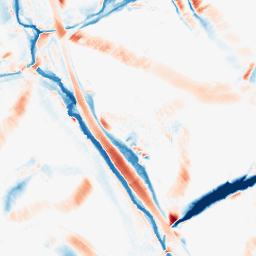
Category: morphological
Decomposition family: morphological_diamond
Decomposition parameters: operation: average
radius: 15
Upsampling method: quadratic
Upsampling parameters: scale: 2
Upsampling scale: 2